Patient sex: F
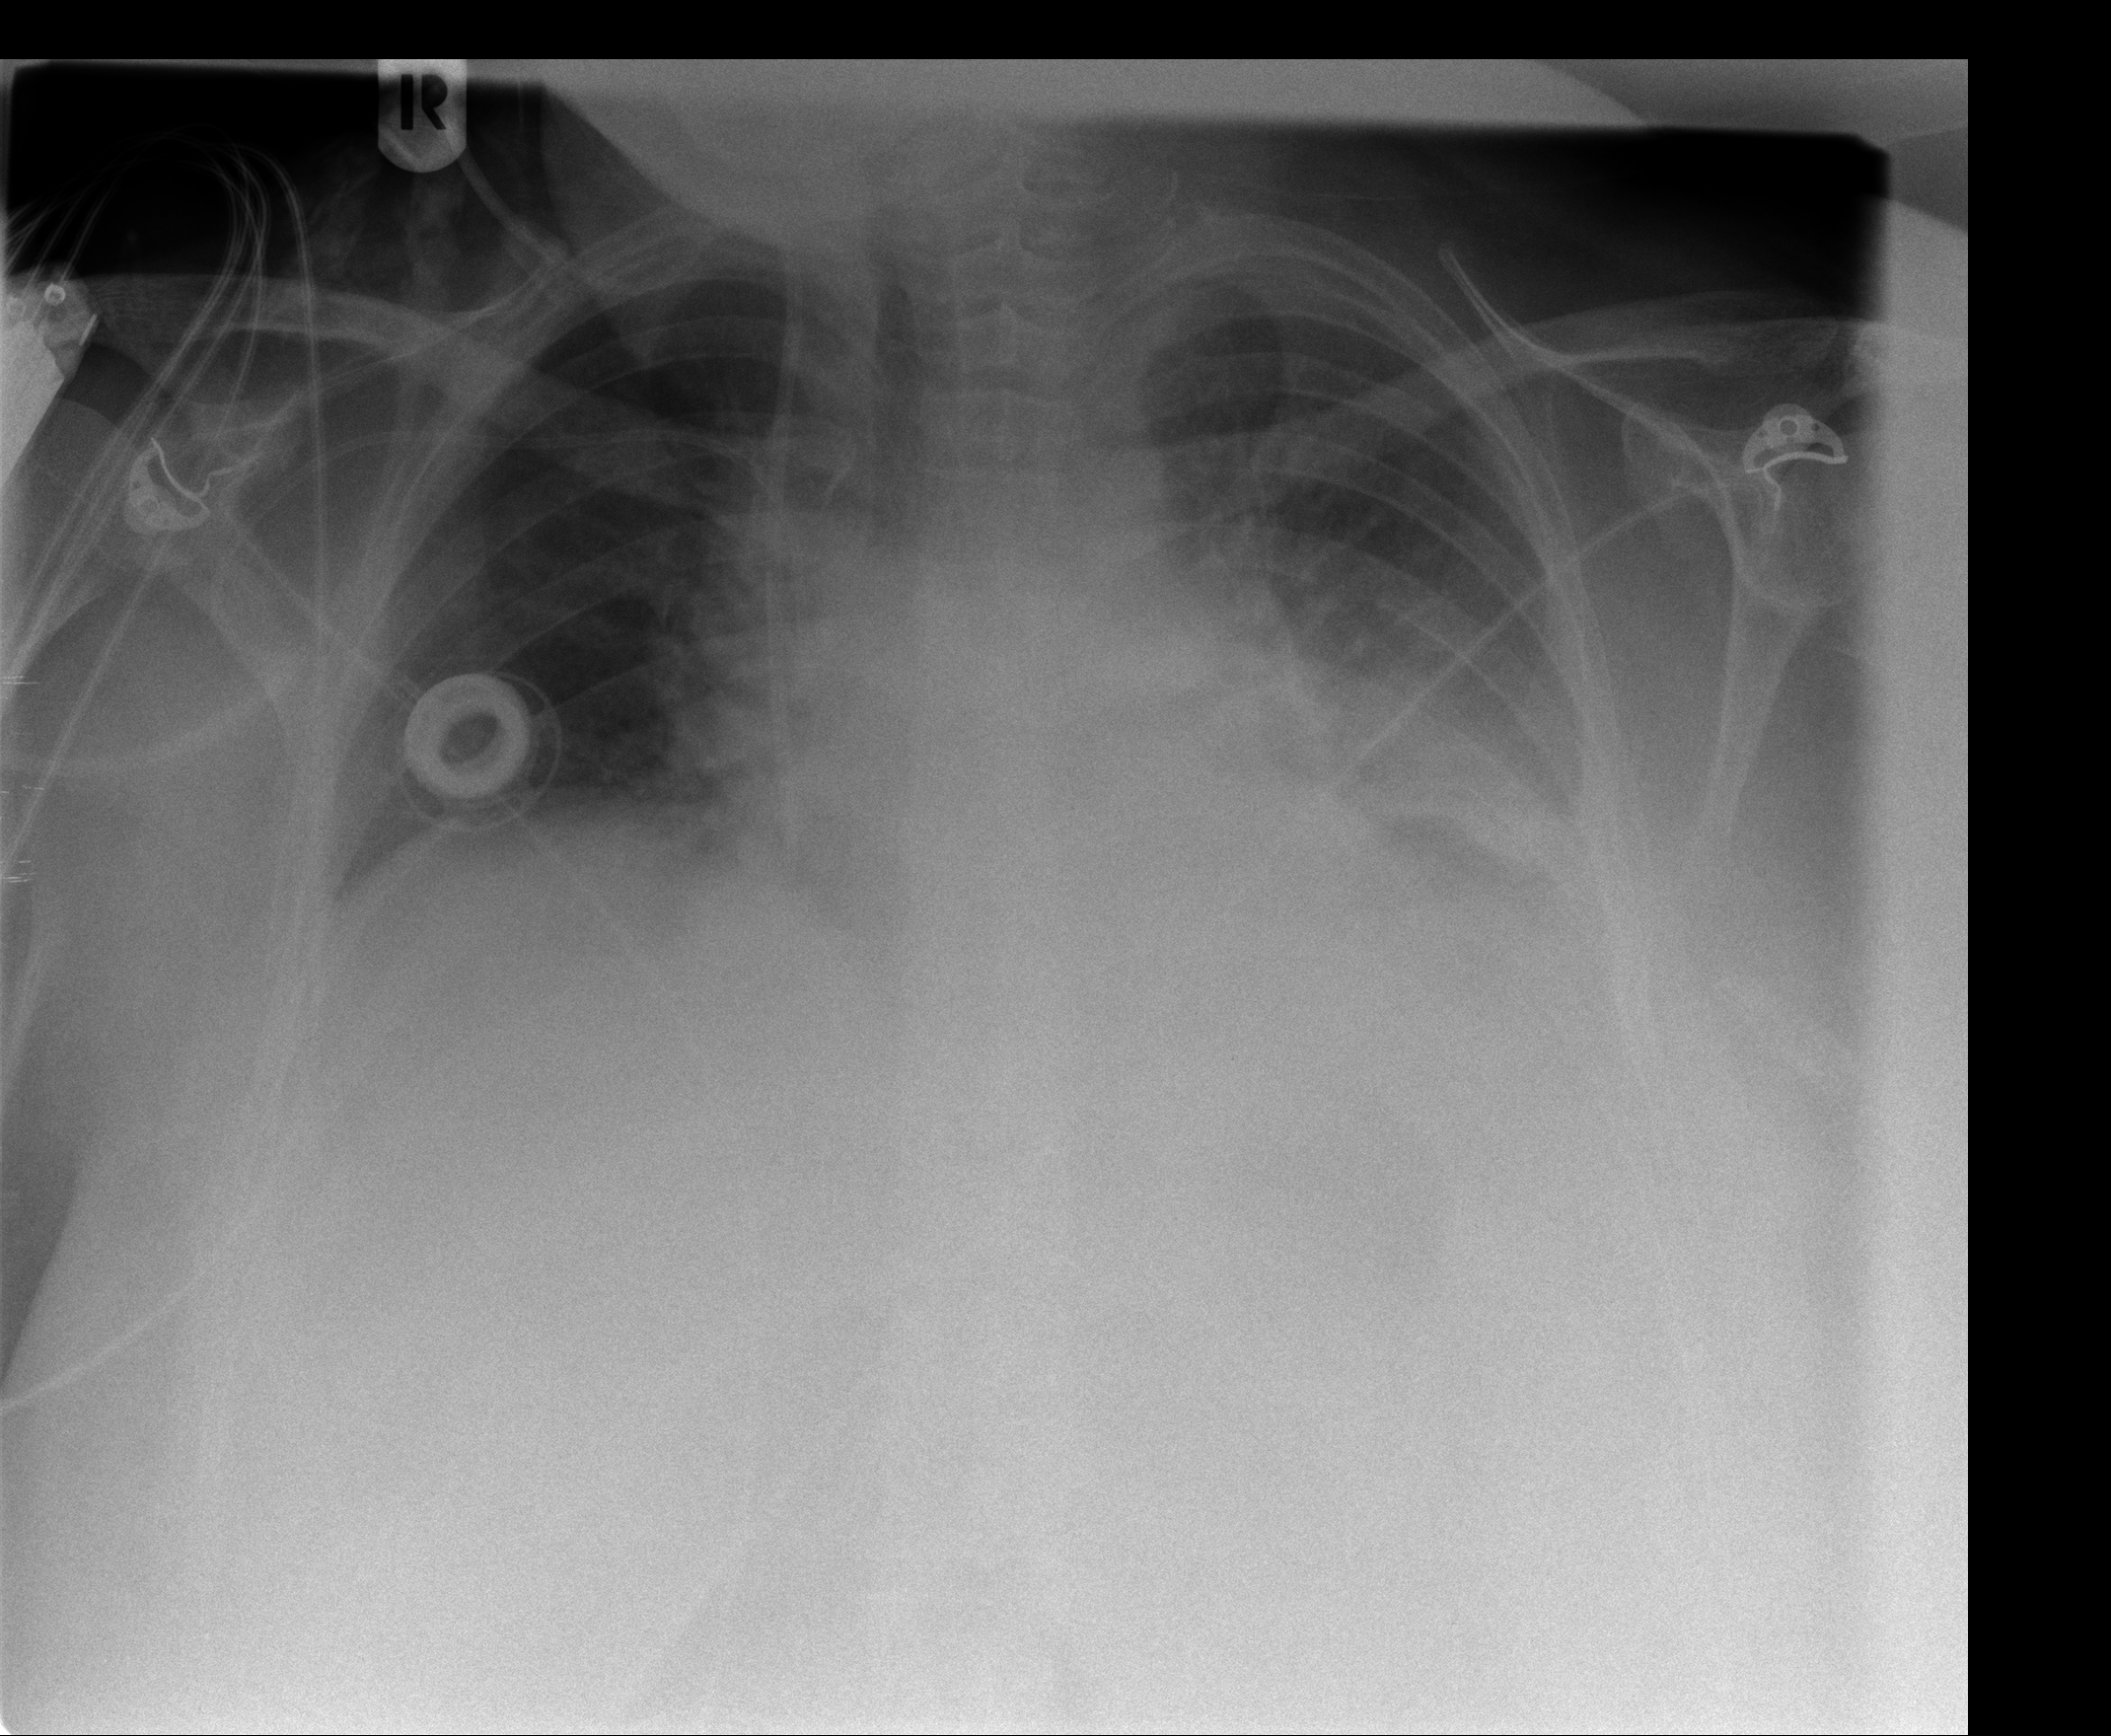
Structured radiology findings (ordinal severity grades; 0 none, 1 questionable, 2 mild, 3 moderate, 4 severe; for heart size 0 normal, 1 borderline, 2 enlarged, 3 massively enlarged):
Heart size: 0
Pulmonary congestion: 1
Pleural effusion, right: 0
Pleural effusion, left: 2
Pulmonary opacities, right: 0
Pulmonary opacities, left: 1
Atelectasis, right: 1
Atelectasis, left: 2